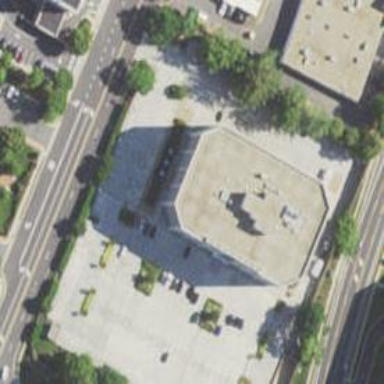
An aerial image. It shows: Office building.